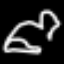
Label: frog